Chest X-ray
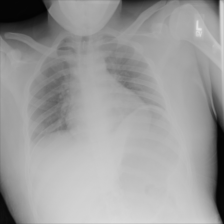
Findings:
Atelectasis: negative
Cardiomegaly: negative
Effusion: negative
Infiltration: negative
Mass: negative
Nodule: negative
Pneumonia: negative
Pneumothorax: negative
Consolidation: negative
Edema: negative
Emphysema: negative
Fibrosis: negative
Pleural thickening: negative
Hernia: negative